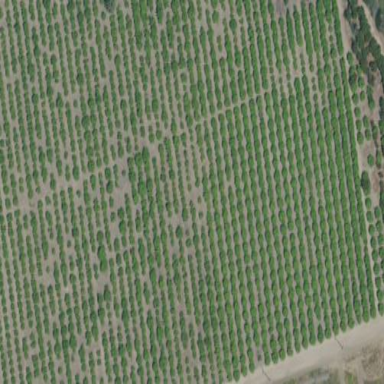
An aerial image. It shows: Orchard.